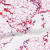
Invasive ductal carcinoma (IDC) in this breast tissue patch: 0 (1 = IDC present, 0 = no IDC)